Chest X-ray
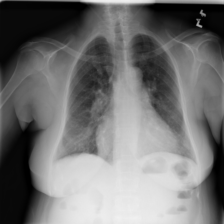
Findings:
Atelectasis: negative
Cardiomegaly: positive
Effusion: negative
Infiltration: negative
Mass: negative
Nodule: negative
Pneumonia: negative
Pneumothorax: negative
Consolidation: negative
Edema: negative
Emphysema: negative
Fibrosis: negative
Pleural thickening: negative
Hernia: negative